Question: Here I have an 'input' with some buttons that enters text into it;
'''
<input id="input"/>
<button onclick="enter('a')">a</button>
<button onclick="enter('b')">b</button>
<button onclick="enter('c')">c</button>
<script>
function enter(character){
document.getElementById("input").value+=character;
document.getElementById("input").focus();
}
</script>
'''
I want to make these buttons enter 'a', 'b' and 'c' where the cursor blinks, not at the back at the whole text. What script is needed to achieve this?

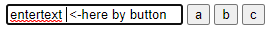
Answer: Run this code snippet; this is all the code you need:
'''
function insertAtCaret(areaId, text) {
var txtarea = document.getElementById(areaId);
if (!txtarea) {
return;
}
var scrollPos = txtarea.scrollTop;
var strPos = 0;
var br = ((txtarea.selectionStart || txtarea.selectionStart == '0') ?
"ff" : (document.selection ? "ie" : false));
if (br == "ie") {
txtarea.focus();
var range = document.selection.createRange();
range.moveStart('character', -txtarea.value.length);
strPos = range.text.length;
} else if (br == "ff") {
strPos = txtarea.selectionStart;
}
var front = (txtarea.value).substring(0, strPos);
var back = (txtarea.value).substring(strPos, txtarea.value.length);
txtarea.value = front + text + back;
strPos = strPos + text.length;
if (br == "ie") {
txtarea.focus();
var ieRange = document.selection.createRange();
ieRange.moveStart('character', -txtarea.value.length);
ieRange.moveStart('character', strPos);
ieRange.moveEnd('character', 0);
ieRange.select();
} else if (br == "ff") {
txtarea.selectionStart = strPos;
txtarea.selectionEnd = strPos;
txtarea.focus();
}
txtarea.scrollTop = scrollPos;
}
'''
'''
<input id="textareaid" />
<button onclick="insertAtCaret('textareaid', 'a');return false;">a</button>
<button onclick="insertAtCaret('textareaid', 'b');return false;">b</button>
<button onclick="insertAtCaret('textareaid', 'c');return false;">c</button>
'''
<URL>